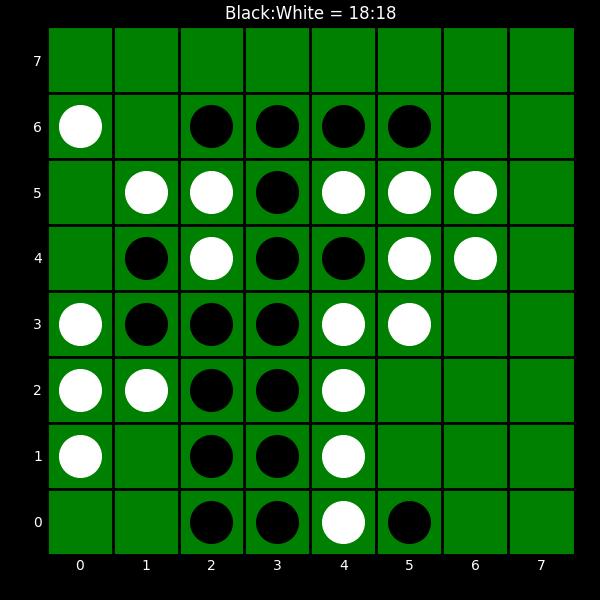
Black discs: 18
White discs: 18